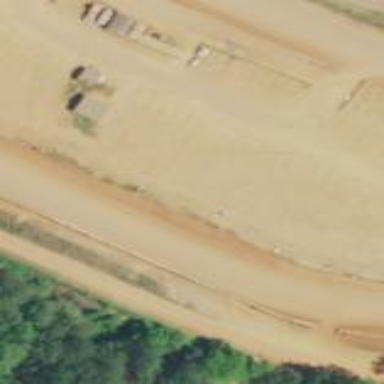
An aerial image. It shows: Dirt raceway for motor sports.